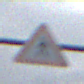
Verkehrszeichen: FussgaengerRechts
Umgebung: Outdoor, RoadRail
Tageszeit: MorningAfternoon
Wetter: PartlyCloudy
Licht: Natural
Jahreszeit: NotSpecified
Kontrast: LowContrast